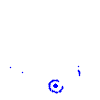
Particle: pion